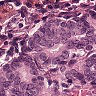
Metastatic tissue present: yes